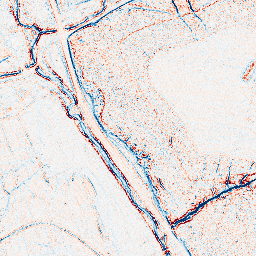
Category: edge_preserving
Decomposition family: bilateral
Decomposition parameters: d: 5
sigma_color: 50
sigma_space: 150
Upsampling method: quartic
Upsampling parameters: scale: 8
Upsampling scale: 8